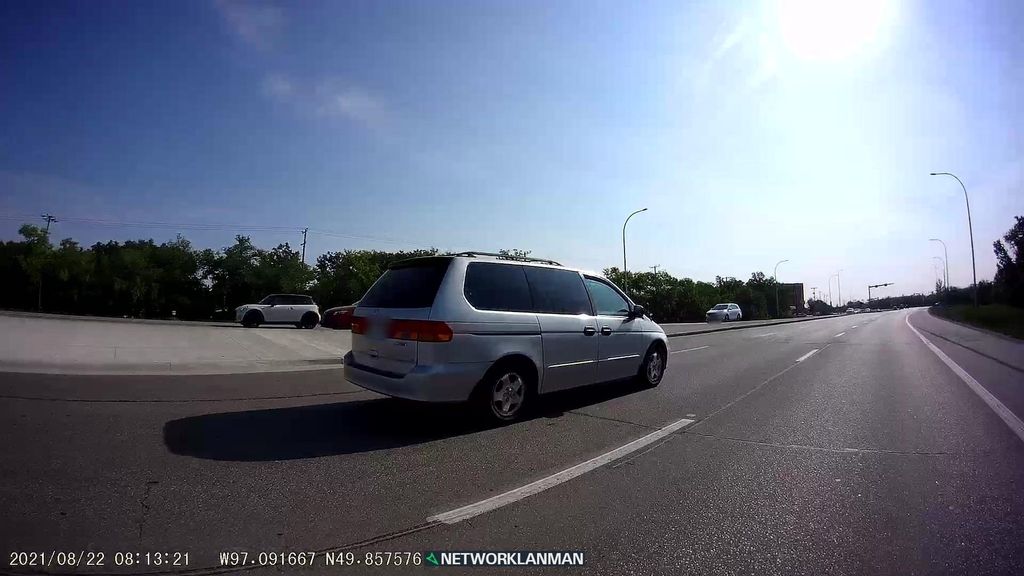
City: winnipeg